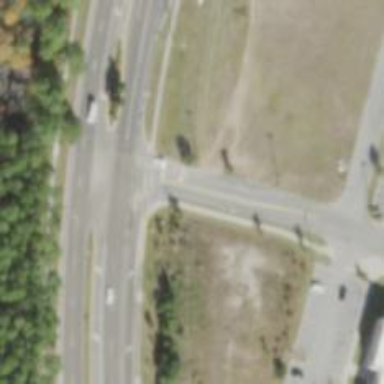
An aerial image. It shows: Marked road crossing.